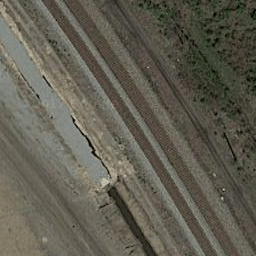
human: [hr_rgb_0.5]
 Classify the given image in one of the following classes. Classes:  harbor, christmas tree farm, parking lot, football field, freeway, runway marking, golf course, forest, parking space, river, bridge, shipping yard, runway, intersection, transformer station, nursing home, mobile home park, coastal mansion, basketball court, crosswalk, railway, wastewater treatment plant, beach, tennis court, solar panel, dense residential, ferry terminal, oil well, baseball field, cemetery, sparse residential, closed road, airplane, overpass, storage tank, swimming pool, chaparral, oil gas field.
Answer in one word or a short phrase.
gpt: railway